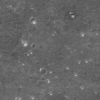
Label: not_dusty